Question: I currently use the following array formula to find the most common word or number in a range, ignoring any blank cells:
'''
{=(INDEX(D1:D10,MODE(IF((D1:D10<>"")*ISNA(MATCH(D1:D10,$A$1:$A1,0)),MATCH(D1:D10,D1:D10,0)))))}
'''
I am now looking to do something slightly different. I still want to find the most common word or number in a range, however I now have 2 lists: the first is a list of 'positive' words/numbers and the second is a list of 'negative' words/numbers.
To illustrate using an example: the colour green appears in the 'positive' list 4 times and the colour blue appears twice in the 'positive list', but green appears 3 times in the 'negative' list and blue does not appear at all in the 'negative' list. Using the above formula on the first list would return green as the most common word. However I now want it to take into account that green is not the most common word given the combined lists (i.e. 4 positives - 3 negatives = 1 green, and 2 positives - 0 negatives = 2 blue).
In the below image, using the formula under each list shows green to be the most common word. I would like to combine these lists and cancel out any instances where the colour appears on both instances - so 3 of the greens on the positive list would be cancelled out with the 3 greens on the negative list, leaving only one left.
In essence, I suppose I am trying to create a tally or ledger of some kind where rather than numbers that add or subtract I have words whose is added or subtracted.

Thanks for the help, and apologies if I haven't been too clear in the task!
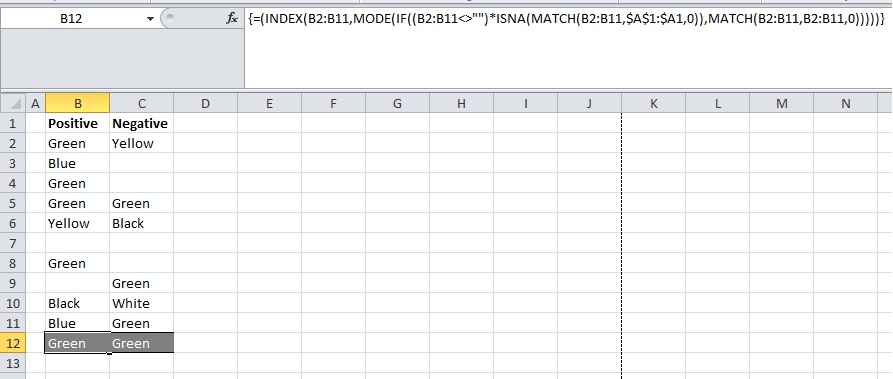
Answer: This should work:
'''
=IF(SUMPRODUCT((MMULT(COUNTIF(OFFSET(B2:B11,,{0,1}),B2:B11),{1;-1})=MAX(MMULT(COUNTIF(OFFSET(B2:B11,,{0,1}),B2:B11),{1;-1})))/COUNTIF(B2:B11,B2:B11&""))>1,"No Favourite",INDEX(B2:B11,MATCH(MAX(MMULT(COUNTIF(OFFSET(B2:B11,,{0,1}),B2:B11),{1;-1})),MMULT(COUNTIF(OFFSET(B2:B11,,{0,1}),B2:B11),{1;-1}),0)))
'''
And for non-contiguous, dynamically-defined ranges, assumed to be stored as Defined Names Positive and Negative, :
'''
=IF(SUM((COUNTIF(Positive,Positive)-COUNTIF(Negative,Positive)=MAX(COUNTIF(Positive,Positive)-COUNTIF(Negative,Positive)))/COUNTIF(Positive,Positive&""))>1,"No Favourite",INDEX(Positive,MATCH(MAX(COUNTIF(Positive,Positive)-COUNTIF(Negative,Positive)),COUNTIF(Positive,Positive)-COUNTIF(Negative,Positive),0)))
'''
Regards